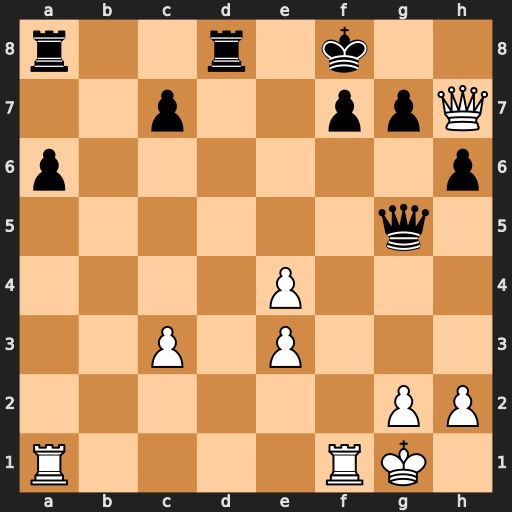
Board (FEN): r2r1k2/2p2ppQ/p6p/6q1/4P3/2P1P3/6PP/R4RK1
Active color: w
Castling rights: -
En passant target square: -
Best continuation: Rf5 Qxe3+ Kh1